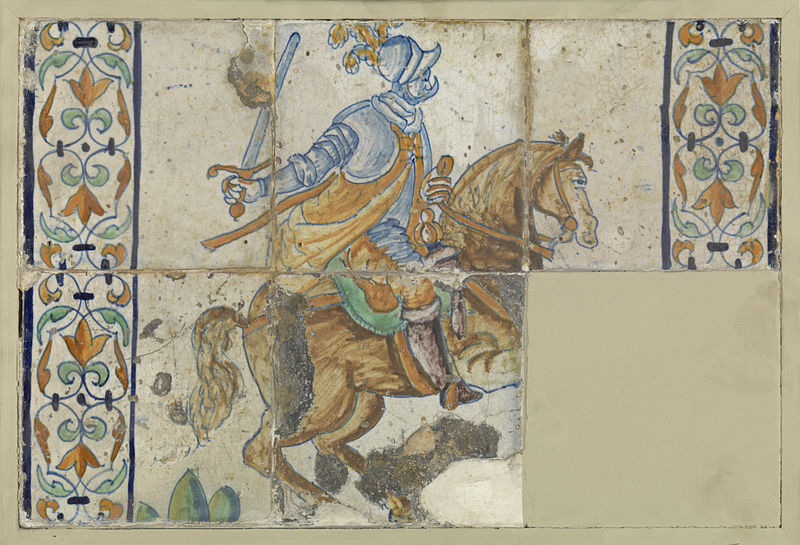
Titel: Tegeltableau met ruiter in harnas
Standort: Amsterdam
Institution: Rijksmuseum
Schlagwörter: blau, blätter, feder, kampf, laub, mann, umhang, grün, blumen, braun, orange, ornament, federn, blatt, pflanze, pflanzen, pferd, reiter, keramik, ranken, schweif, fliessen, krieg, fliesen, schwert, helm, stiefel, fliese, kachel, kacheln, ritter, rüstung, verziert, fries, ross, lock, sporen, guss, gebrannt, fehler, freis, unvollständig, pflanzenornament, #helm, fliesse, spron